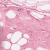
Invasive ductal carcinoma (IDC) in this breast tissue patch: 0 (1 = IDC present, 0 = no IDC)